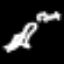
Label: frog